Interaction volume radius: 5 \u00c5
Interaction volume height: 10 \u00c5
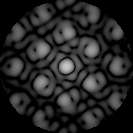
Disorder parameter: 0.2903